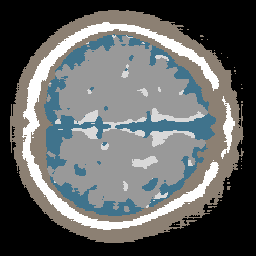
Label: no_lesion